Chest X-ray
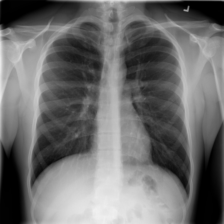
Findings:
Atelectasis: negative
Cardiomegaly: negative
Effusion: negative
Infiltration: negative
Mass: negative
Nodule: negative
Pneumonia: negative
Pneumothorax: negative
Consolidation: negative
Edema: negative
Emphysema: negative
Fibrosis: negative
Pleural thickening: negative
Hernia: negative